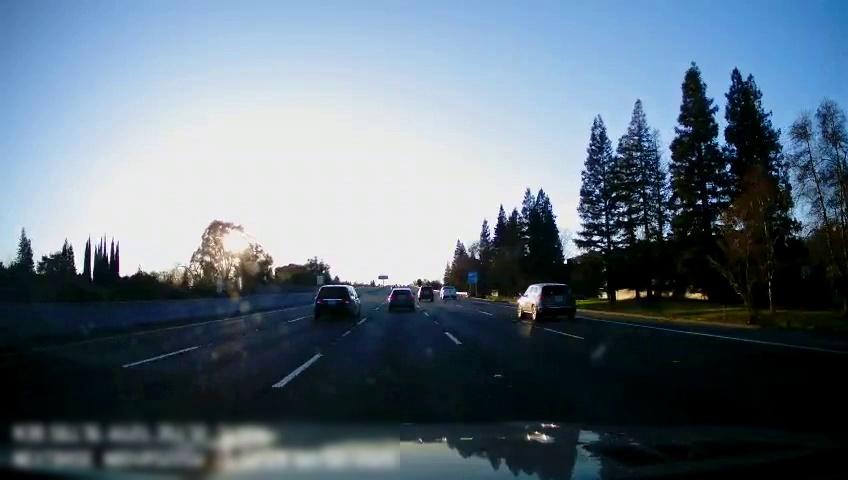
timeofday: Day
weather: Sunny
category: Drivable Space
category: Vehicles | Truck
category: Vehicles | SUV
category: Vehicles | SUV
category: Vehicles | Car
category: Vehicles | SUV
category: Lanes | Alternate Lane
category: Lanes | Alternate Lane
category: Lanes | Current Lane
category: Lanes | Current Lane
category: Lanes | Alternate Lane
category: Lanes | Alternate Lane
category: Traffic | Signs
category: Traffic | Signs